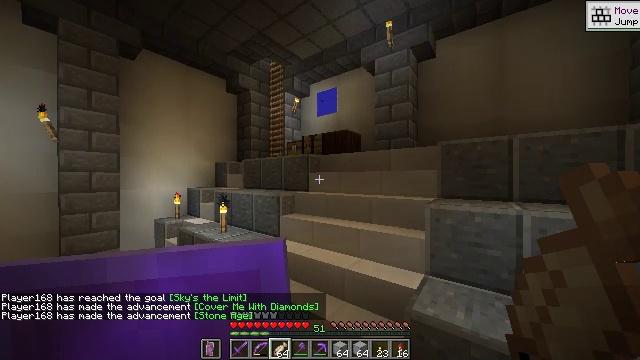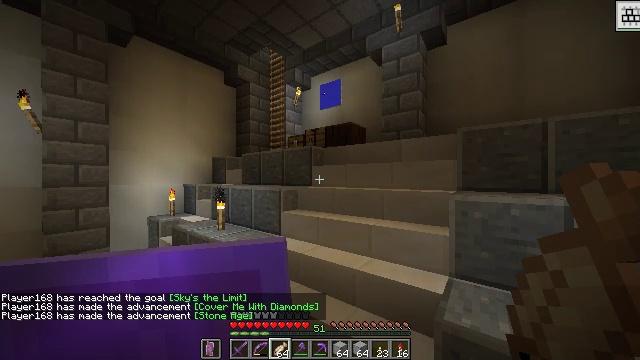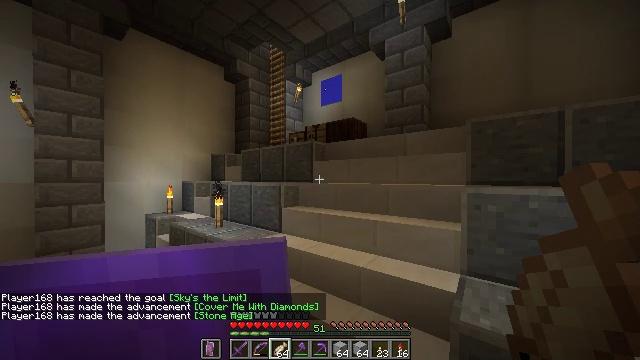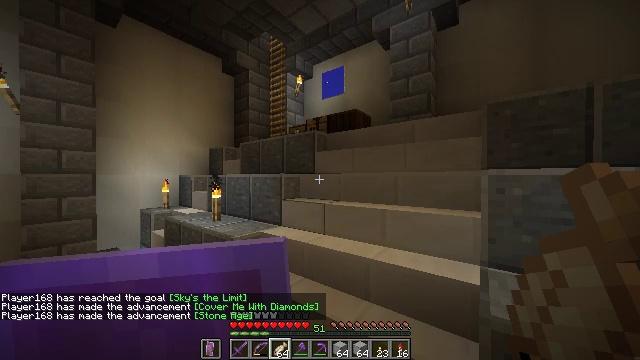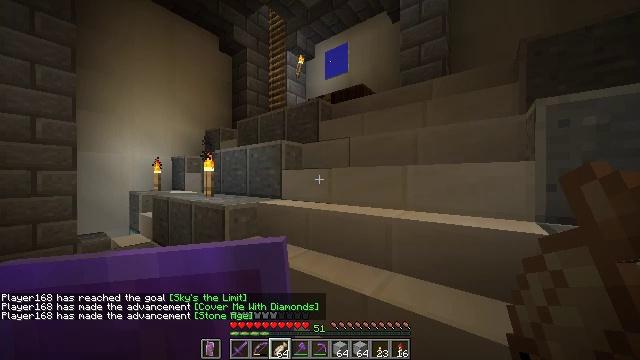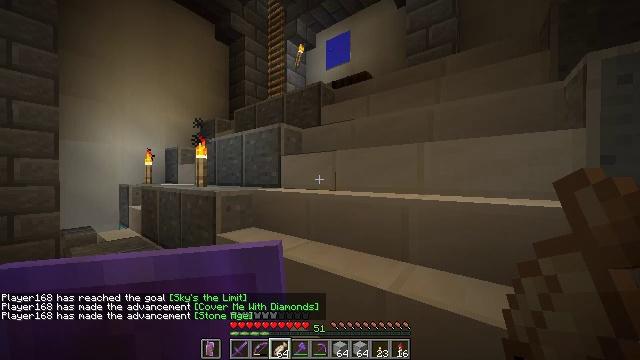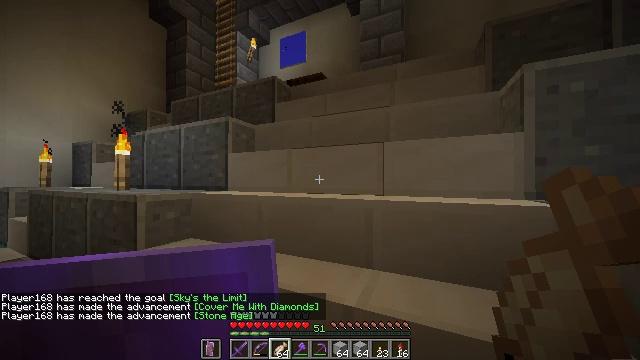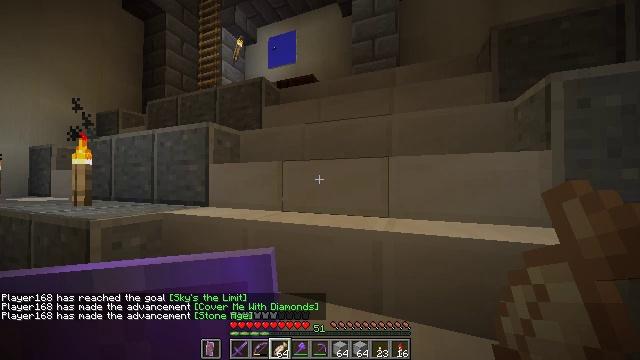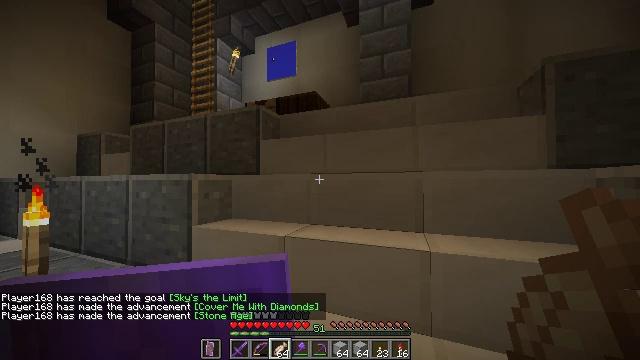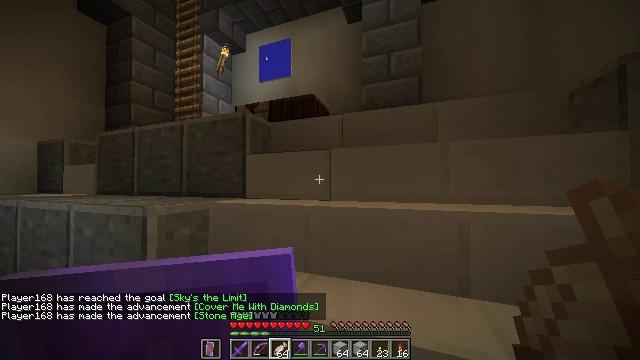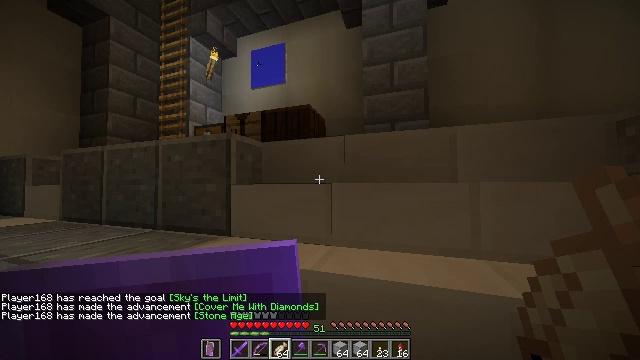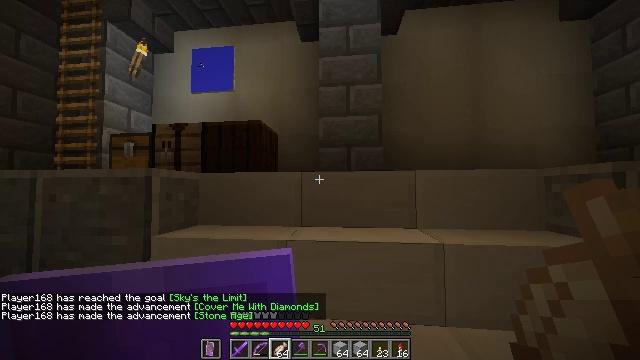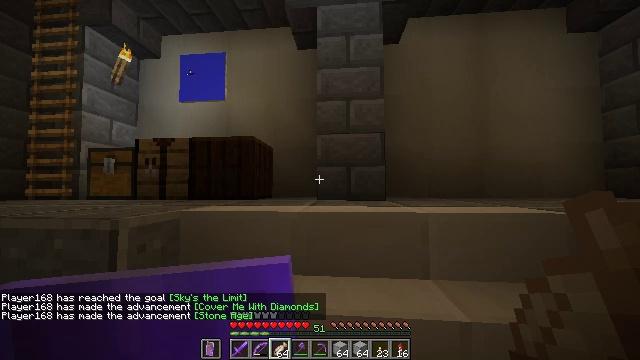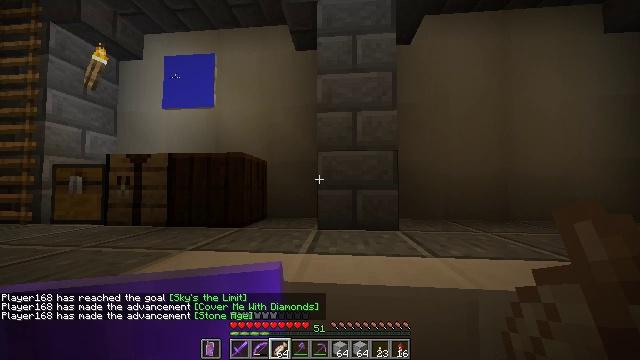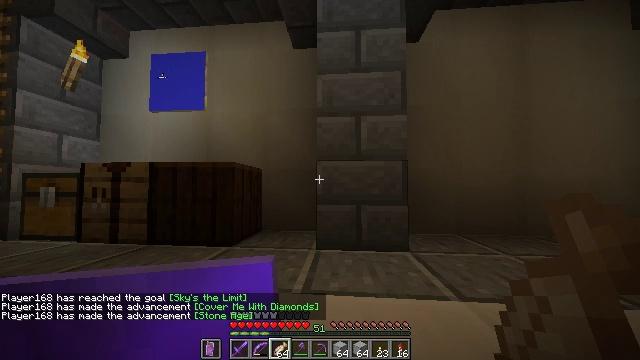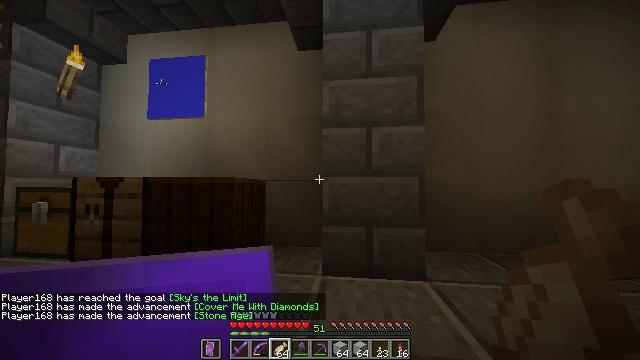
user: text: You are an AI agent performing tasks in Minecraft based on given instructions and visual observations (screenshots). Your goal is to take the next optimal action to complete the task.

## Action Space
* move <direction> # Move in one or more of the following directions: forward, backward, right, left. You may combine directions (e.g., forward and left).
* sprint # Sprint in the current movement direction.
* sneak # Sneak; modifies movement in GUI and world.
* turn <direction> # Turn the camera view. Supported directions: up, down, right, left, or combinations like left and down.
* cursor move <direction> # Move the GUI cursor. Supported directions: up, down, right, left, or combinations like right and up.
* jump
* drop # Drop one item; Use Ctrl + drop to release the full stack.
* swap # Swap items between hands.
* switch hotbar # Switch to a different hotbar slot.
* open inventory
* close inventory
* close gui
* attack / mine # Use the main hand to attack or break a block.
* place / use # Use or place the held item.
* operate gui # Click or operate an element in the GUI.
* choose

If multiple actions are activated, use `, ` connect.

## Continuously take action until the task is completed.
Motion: motion action
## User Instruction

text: Form a smooth stone slab at the crafting station.
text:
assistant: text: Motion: move forward, sprint
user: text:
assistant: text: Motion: move forward, sprint
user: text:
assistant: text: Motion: move forward, sprint
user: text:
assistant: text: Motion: move forward, sprint
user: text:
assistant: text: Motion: move forward, sprint
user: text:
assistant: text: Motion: move forward, sprint, turn right and up
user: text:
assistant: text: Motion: move forward, sprint, turn right
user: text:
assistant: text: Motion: move forward, sprint, jump
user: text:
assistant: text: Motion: move forward, sprint, turn right, jump
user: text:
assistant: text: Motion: move forward, sprint, turn right, jump
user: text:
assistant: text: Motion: move forward, sprint, turn right, jump
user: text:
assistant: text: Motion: move forward, sprint, turn right, jump
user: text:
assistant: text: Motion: move forward, sprint, jump
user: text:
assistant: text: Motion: move forward, sprint
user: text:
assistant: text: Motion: move forward, sprint, turn left
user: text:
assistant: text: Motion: move forward, sprint, turn left and down
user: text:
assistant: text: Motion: move forward, sprint, turn left and down
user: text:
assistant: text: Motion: move forward, sprint, turn left and down
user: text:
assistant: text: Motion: move forward, sprint, turn left and down
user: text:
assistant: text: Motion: move forward, sprint, turn left and down
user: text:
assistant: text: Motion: move forward, sprint
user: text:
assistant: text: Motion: move forward, sprint
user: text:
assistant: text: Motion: move forward
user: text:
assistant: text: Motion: move forward
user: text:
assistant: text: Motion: move forward
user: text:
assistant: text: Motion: move forward
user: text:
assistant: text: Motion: turn down
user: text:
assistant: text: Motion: turn right and down
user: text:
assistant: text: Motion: turn right and down
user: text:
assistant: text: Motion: turn right